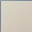
Piece: xx